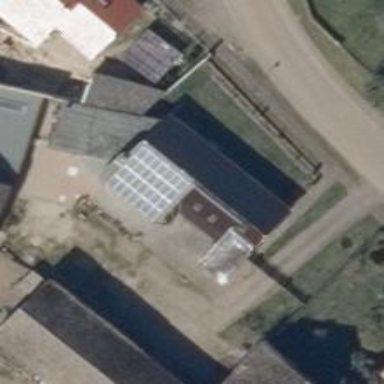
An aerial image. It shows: Small solar photovoltaic panel used as generator to produce electricity.